Question: Error occurred in deployment step 'Activate Features': Could not find any recognizable digits.
Dos anyone know what this error message means? I'm trying to deploy a feature containing some, content types, list definitions and list instances.

Stack Trace:
'''
[FormatException: Could not find any recognizable digits.]
Microsoft.SharePoint.Administration.SPElementDefinitionCollection.ProvisionFieldsAndContentTypes(SPFeaturePropertyCollection props, SPSite site, SPWeb web, Boolean fForce) +23502762
Microsoft.SharePoint.Administration.SPElementDefinitionCollection.ProvisionElements(SPFeaturePropertyCollection props, SPWebApplication webapp, SPSite site, SPWeb web, Boolean fForce) +138
Microsoft.SharePoint.SPFeature.Activate(SPSite siteParent, SPWeb webParent, SPFeaturePropertyCollection props, Boolean fForce) +25284223
Microsoft.SharePoint.SPFeatureCollection.AddInternal(SPFeatureDefinition featdef, Version version, SPFeaturePropertyCollection properties, Boolean force, Boolean fMarkOnly) +27336607
Microsoft.SharePoint.SPFeatureCollection.AddInternalWithName(Guid featureId, String featureName, Version version, SPFeaturePropertyCollection properties, Boolean force, Boolean fMarkOnly, SPFeatureDefinitionScope featdefScope) +150
Microsoft.SharePoint.SPFeatureCollection.Add(Guid featureId, Boolean force, SPFeatureDefinitionScope featdefScope) +83
Microsoft.SharePoint.WebControls.FeatureActivator.ActivateFeature(Guid featid, SPFeatureDefinitionScope featdefScope) +699
Microsoft.SharePoint.WebControls.FeatureActivatorItem.BtnActivateFeature_Click(Object objSender, EventArgs evtargs) +140
System.Web.UI.WebControls.Button.OnClick(EventArgs e) +115
System.Web.UI.WebControls.Button.RaisePostBackEvent(String eventArgument) +140
System.Web.UI.Page.RaisePostBackEvent(IPostBackEventHandler sourceControl, String eventArgument) +29
System.Web.UI.Page.ProcessRequestMain(Boolean includeStagesBeforeAsyncPoint, Boolean includeStagesAfterAsyncPoint) +2981
'''
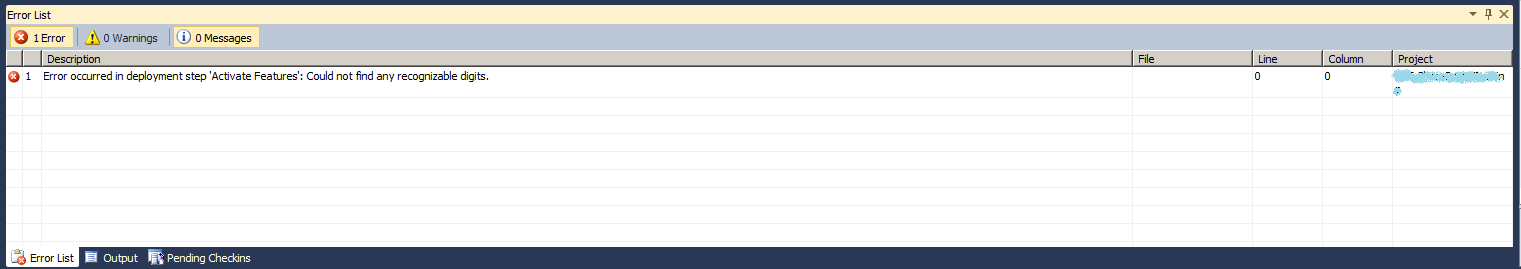
Answer: Full and answered thread can be found <URL> at sharepoint.stackexchange.com